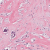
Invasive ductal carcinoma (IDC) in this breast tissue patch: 1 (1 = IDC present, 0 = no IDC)